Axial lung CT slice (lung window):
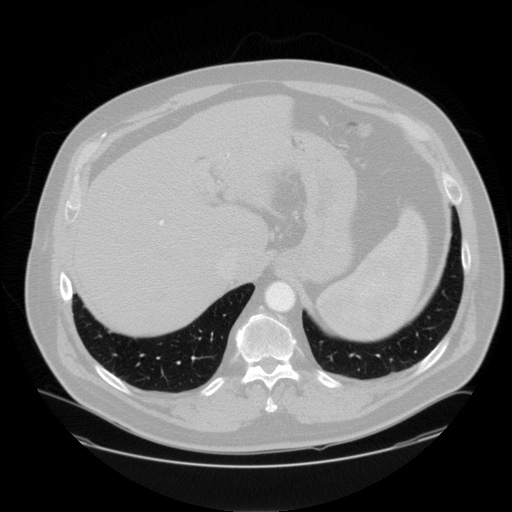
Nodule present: no